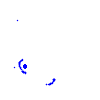
Particle: kaon